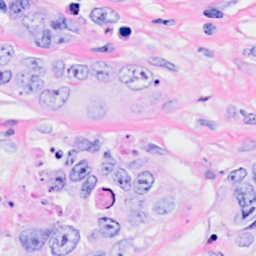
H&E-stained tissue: Breast